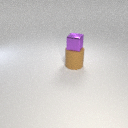
small purple metal cube above large brown rubber cylinder